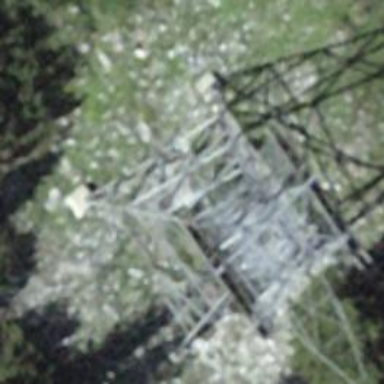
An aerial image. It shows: Pylon for aerialway.